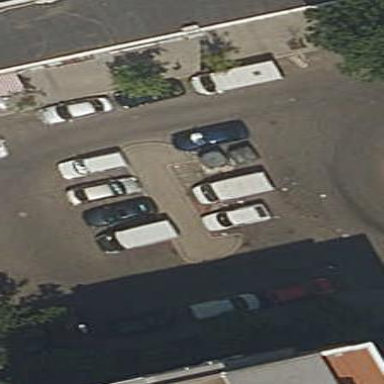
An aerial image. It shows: Parking area with surface.